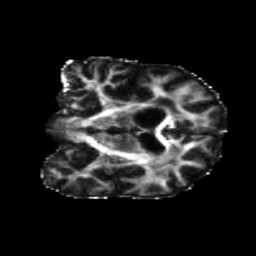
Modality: FA
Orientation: coronal
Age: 60
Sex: female
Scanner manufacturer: siemens
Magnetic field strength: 3 T
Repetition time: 5.25 s
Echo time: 0.08 s